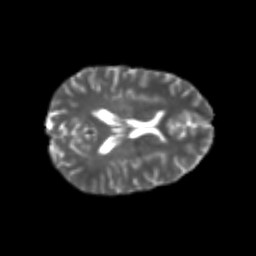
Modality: T2w
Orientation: axial
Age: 25
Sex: female
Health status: healthy
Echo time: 0.074 s